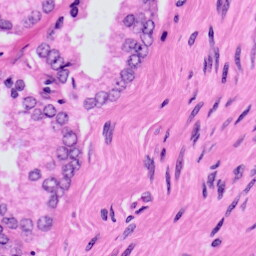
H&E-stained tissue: Prostate